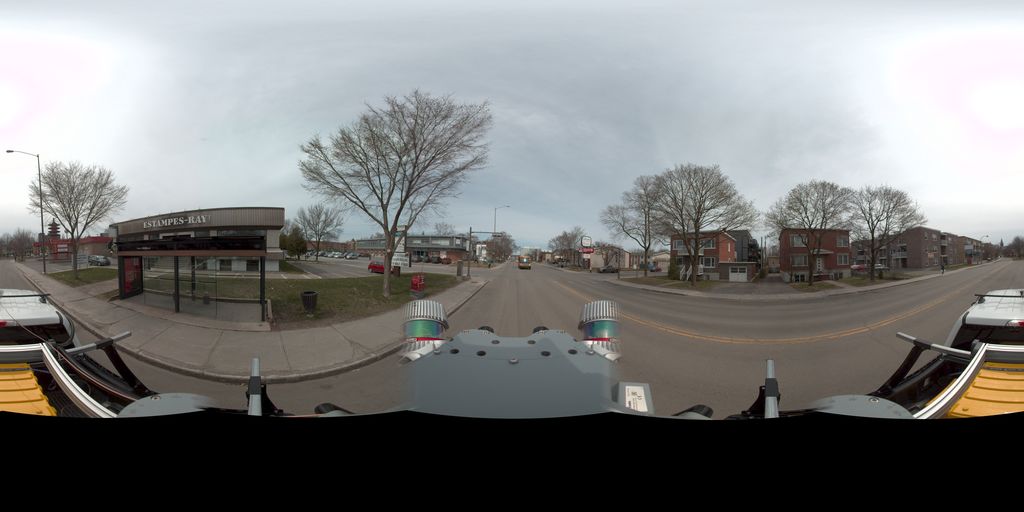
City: quebec_city